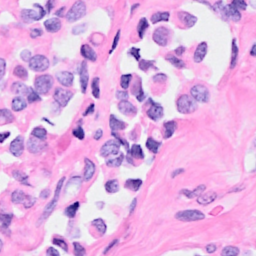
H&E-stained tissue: Breast